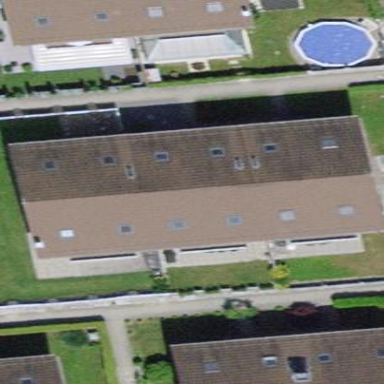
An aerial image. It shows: Terrace building.